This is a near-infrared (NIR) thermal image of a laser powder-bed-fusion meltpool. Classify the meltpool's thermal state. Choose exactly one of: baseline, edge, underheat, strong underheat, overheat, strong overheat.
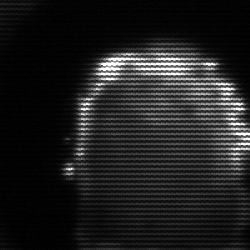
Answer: baseline